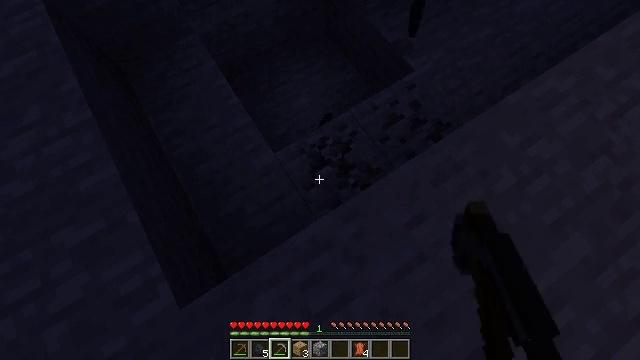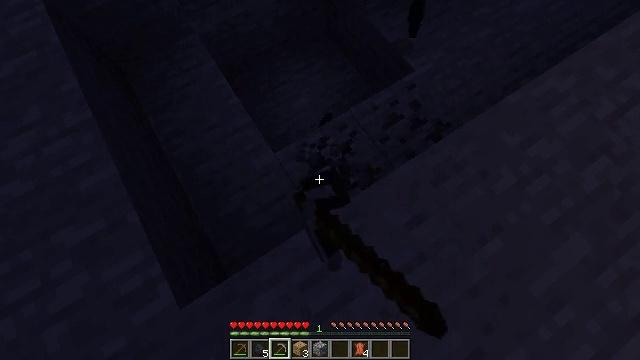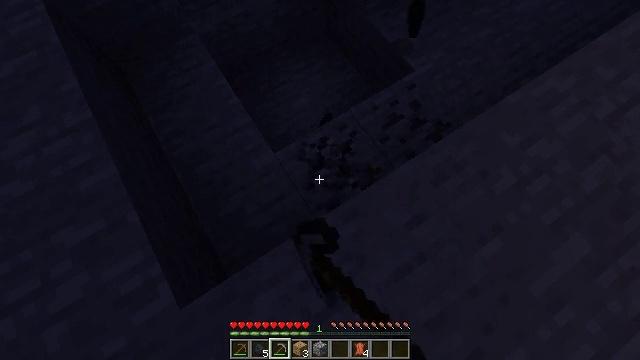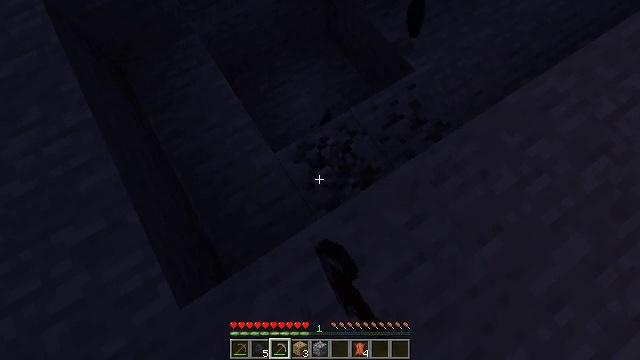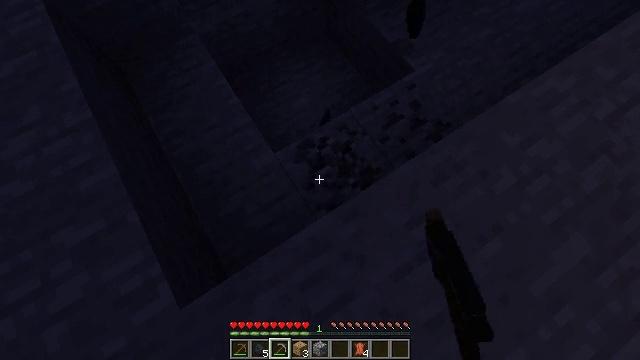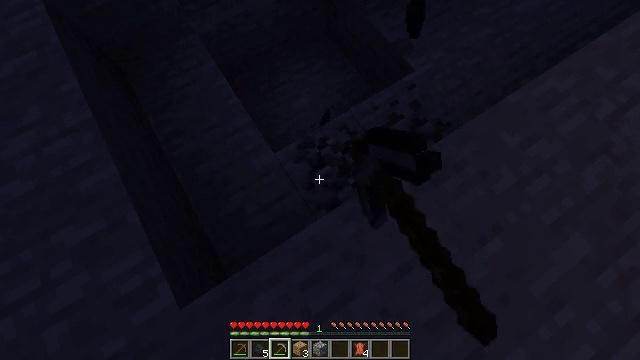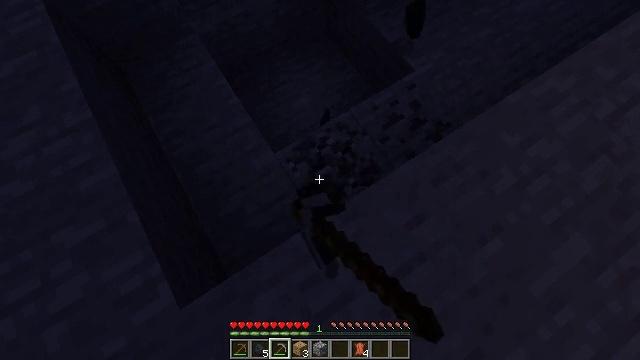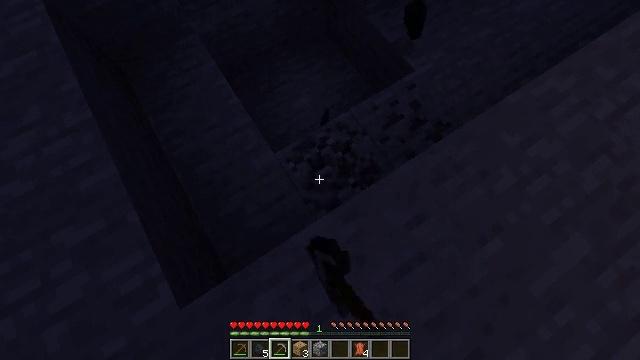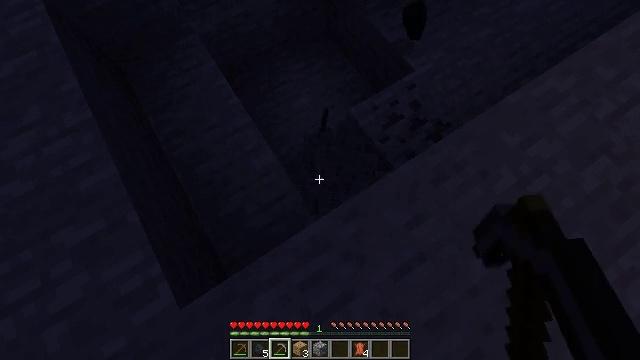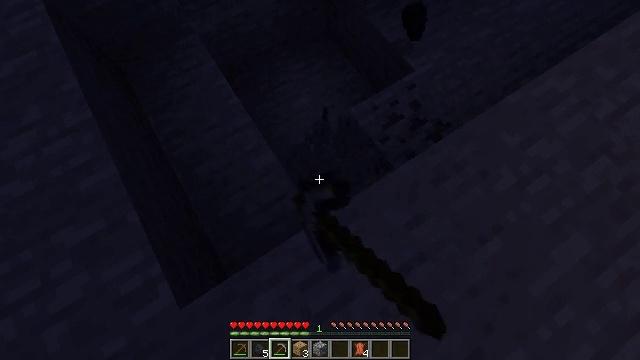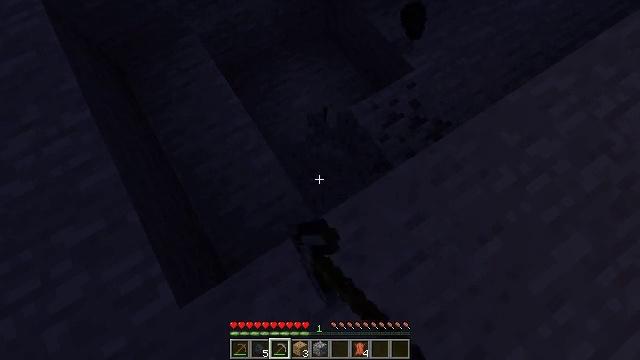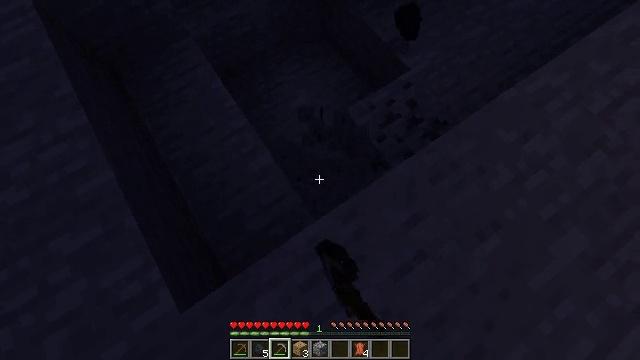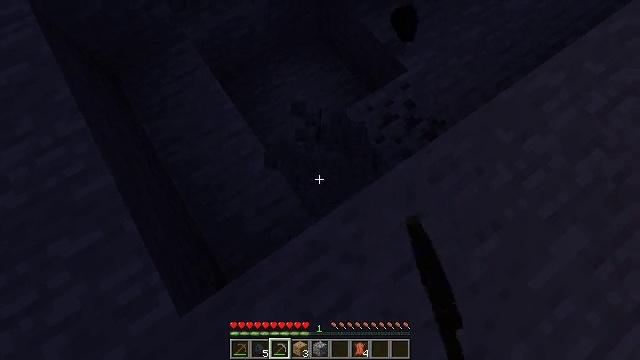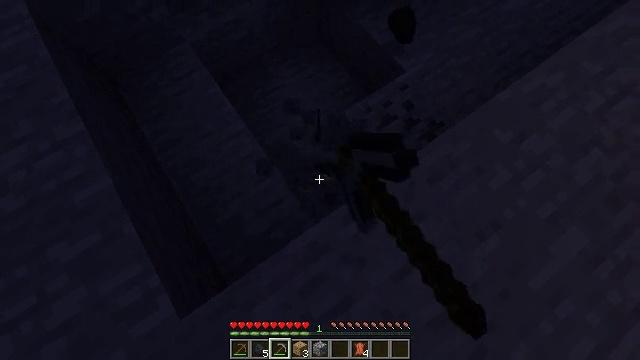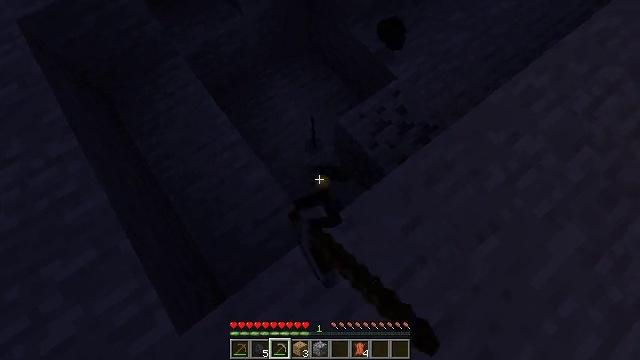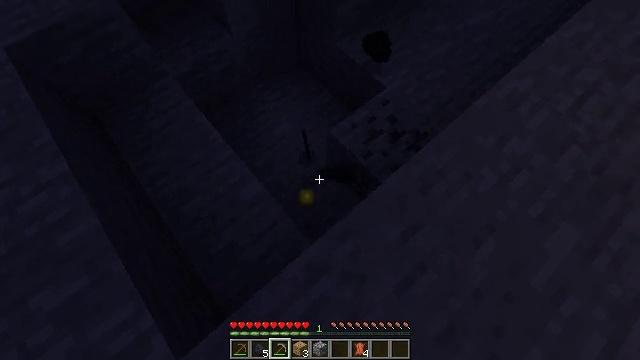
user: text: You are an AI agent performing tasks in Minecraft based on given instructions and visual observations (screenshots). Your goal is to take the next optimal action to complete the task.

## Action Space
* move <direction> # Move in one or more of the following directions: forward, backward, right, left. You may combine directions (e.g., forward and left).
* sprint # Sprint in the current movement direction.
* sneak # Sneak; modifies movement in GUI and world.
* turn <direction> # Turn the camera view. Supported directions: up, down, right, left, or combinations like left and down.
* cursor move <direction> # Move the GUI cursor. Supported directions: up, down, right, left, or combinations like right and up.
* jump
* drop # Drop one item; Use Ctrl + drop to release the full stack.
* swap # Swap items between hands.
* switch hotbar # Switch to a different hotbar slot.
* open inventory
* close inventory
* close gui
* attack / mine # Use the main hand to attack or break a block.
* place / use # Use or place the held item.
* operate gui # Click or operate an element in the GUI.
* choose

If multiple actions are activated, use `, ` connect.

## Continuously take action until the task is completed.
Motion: motion action
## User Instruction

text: Extract coal from the ore block.
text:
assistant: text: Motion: attack / mine
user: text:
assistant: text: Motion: attack / mine
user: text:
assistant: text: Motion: attack / mine
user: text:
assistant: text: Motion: attack / mine
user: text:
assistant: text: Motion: attack / mine
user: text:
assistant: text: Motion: attack / mine
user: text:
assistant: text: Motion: attack / mine
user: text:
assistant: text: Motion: attack / mine
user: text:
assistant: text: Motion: attack / mine
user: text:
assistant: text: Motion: attack / mine
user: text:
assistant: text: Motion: turn right, attack / mine
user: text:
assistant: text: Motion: attack / mine
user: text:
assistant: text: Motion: attack / mine
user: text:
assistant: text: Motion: turn right and up, attack / mine
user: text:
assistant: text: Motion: turn right and up, attack / mine
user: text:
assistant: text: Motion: turn right and up, attack / mine
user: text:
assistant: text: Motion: turn right and up, attack / mine
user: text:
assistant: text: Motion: turn right and up, attack / mine
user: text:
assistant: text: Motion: attack / mine
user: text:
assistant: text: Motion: attack / mine
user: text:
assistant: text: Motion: attack / mine
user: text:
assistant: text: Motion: attack / mine
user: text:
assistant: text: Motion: attack / mine
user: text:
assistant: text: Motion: attack / mine
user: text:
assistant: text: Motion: attack / mine
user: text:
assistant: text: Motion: attack / mine
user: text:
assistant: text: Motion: attack / mine
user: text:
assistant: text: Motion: attack / mine
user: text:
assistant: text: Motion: attack / mine
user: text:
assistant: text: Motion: attack / mine